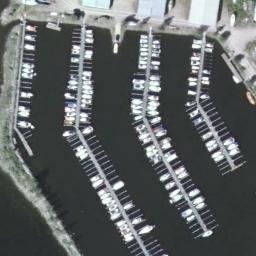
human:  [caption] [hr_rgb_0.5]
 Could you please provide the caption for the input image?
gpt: The harbor has lots of neatly docked boats and some buildings are next to the harbor .

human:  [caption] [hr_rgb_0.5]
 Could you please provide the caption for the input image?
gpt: There are different Numbers of ships on either side of the harbor .

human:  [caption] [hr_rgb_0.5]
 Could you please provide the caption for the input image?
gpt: There are many ships in the harbor .

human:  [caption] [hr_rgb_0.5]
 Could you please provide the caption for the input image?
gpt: Many ships are neatly moored on the sea next to the harbor next to the parking lot, With many empty spaces left .

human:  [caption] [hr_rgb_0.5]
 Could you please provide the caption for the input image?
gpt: There are many ships and some buildings at the harbor .